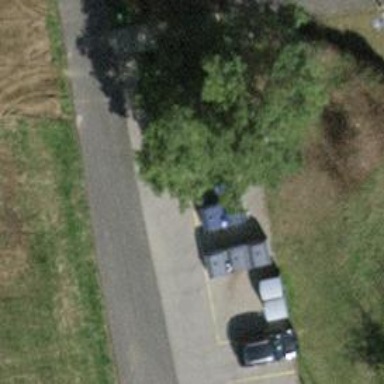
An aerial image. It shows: Recycling container for scrap metal. It is designated as recycling amenity.